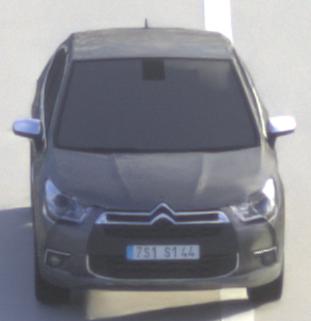
Make: Citroen
Model: DS 4 VTi 120
Detailed model: DS 4
Model produced from: 2011/05
Model produced until: 2015/01
Doors: 5
Color: gray
Road condition: dry road
Daytime: morning or afternoon
Contrast: medium contrast